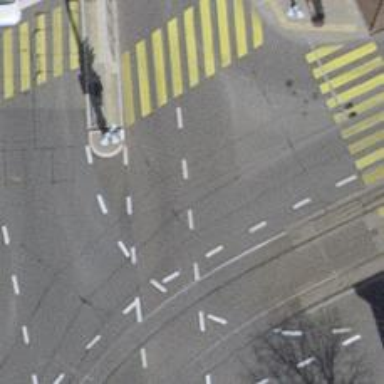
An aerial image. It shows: Road with traffic signals.